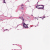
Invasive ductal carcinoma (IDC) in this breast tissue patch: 1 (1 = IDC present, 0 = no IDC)